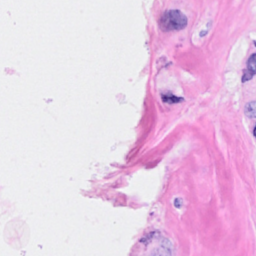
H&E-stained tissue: Breast